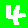
Digit: 4